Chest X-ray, PA view. Patient: 50 years old, sex F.
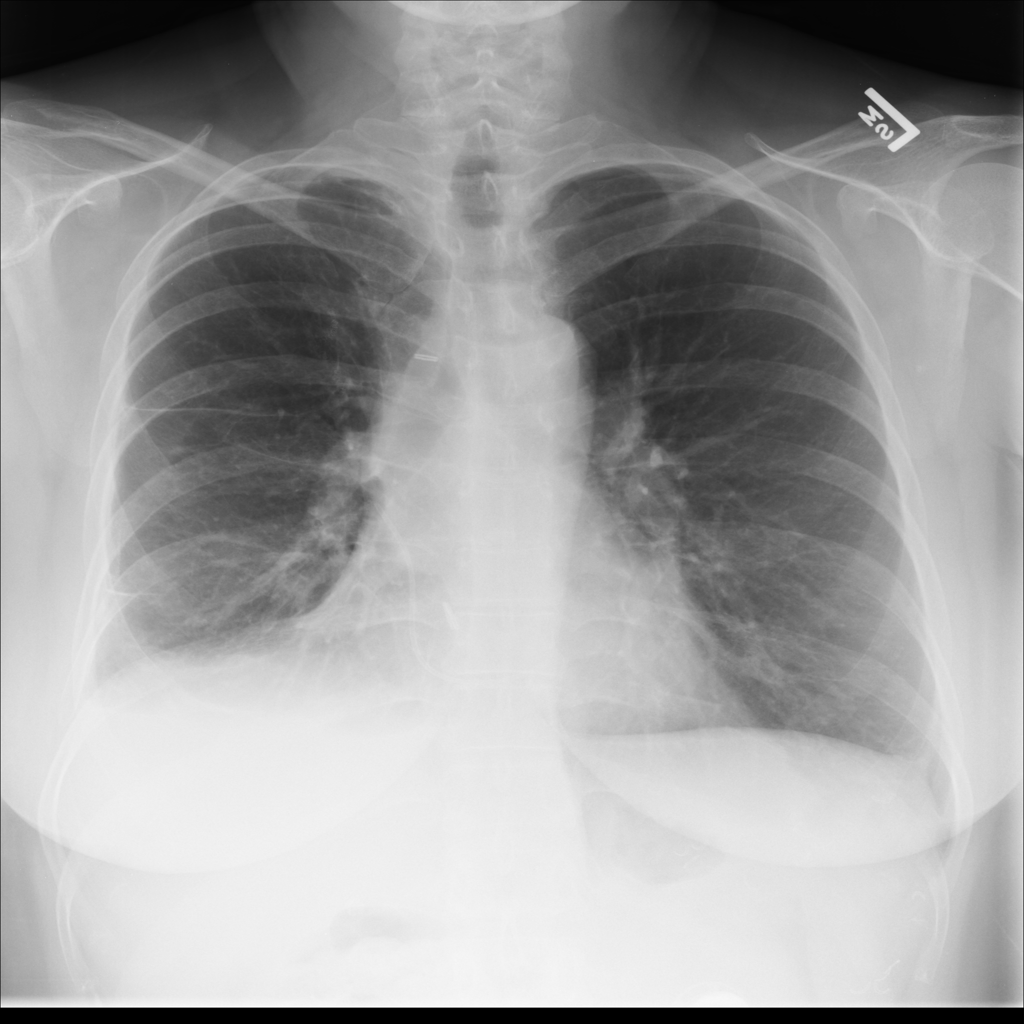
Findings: Fibrosis, Pleural_Thickening